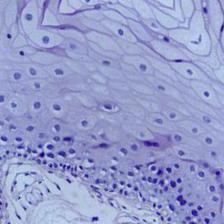
Diagnosis: Normal